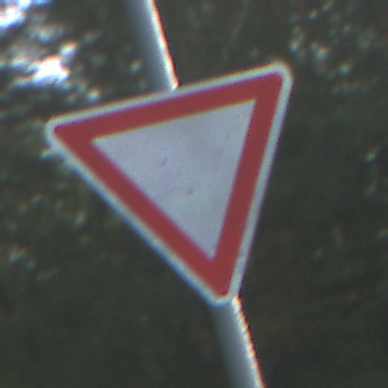
Verkehrszeichen: VorfahrtGewaehren
Umgebung: Outdoor, Nature
Tageszeit: SunriseSunset
Wetter: PartlyCloudy
Licht: Natural
Jahreszeit: NotSpecified
Kontrast: MediumContrast